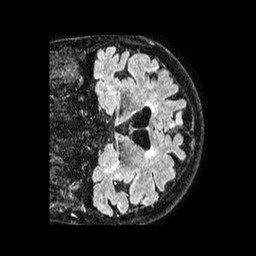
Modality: FLAIR
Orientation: coronal
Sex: female
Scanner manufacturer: philips
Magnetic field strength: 1.5 T
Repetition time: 4.8 s
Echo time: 0.38 s